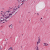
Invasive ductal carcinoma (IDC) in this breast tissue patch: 0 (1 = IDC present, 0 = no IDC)